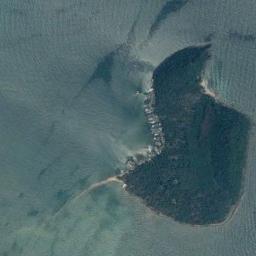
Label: island